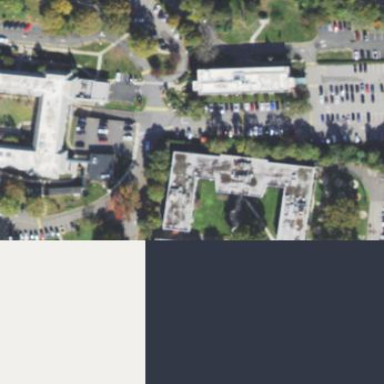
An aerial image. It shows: Hospital building.